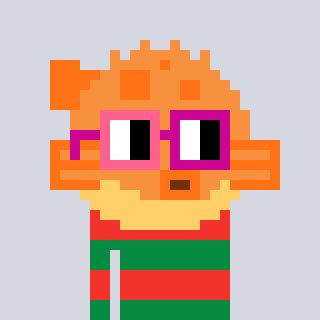
a pixel art character with square pink and red glasses, a pufferfish-shaped head and a green-colored body on a cool background